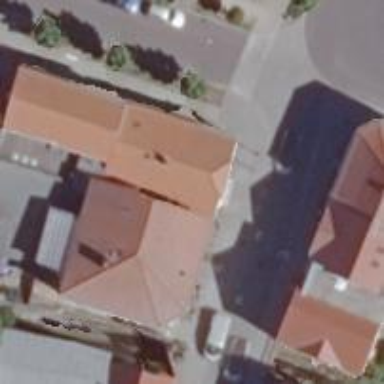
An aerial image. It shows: Building.